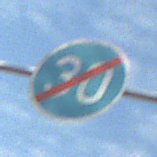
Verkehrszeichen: EndeMindestgeschwindigkeit
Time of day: Midday
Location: Outdoor (Suburban)
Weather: PartlyCloudy
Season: NotSpecified
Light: Natural